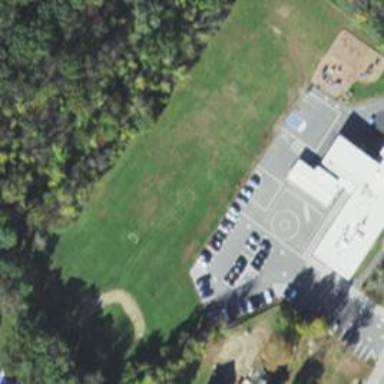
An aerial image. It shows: School.